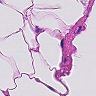
Metastatic tissue present: no